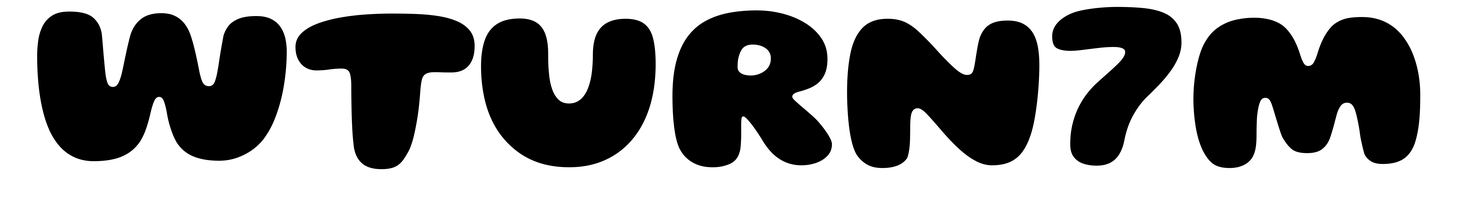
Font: Gluten_ExtraBold